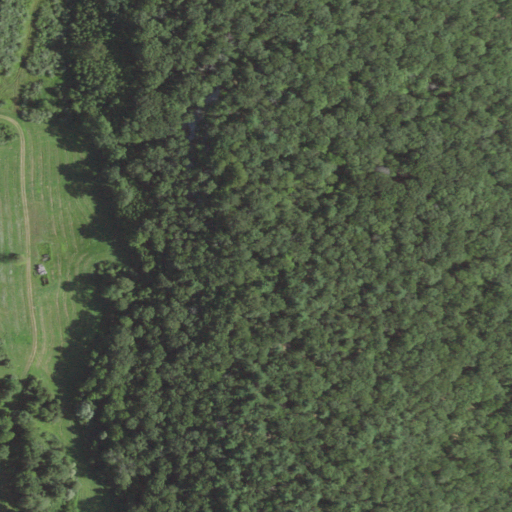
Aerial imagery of mountain in New York named Corbin Hill containing deciduous forest, pasture, shrub, and grassland